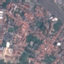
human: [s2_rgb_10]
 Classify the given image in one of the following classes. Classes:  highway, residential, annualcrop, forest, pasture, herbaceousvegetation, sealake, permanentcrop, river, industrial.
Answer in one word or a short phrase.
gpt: Residential